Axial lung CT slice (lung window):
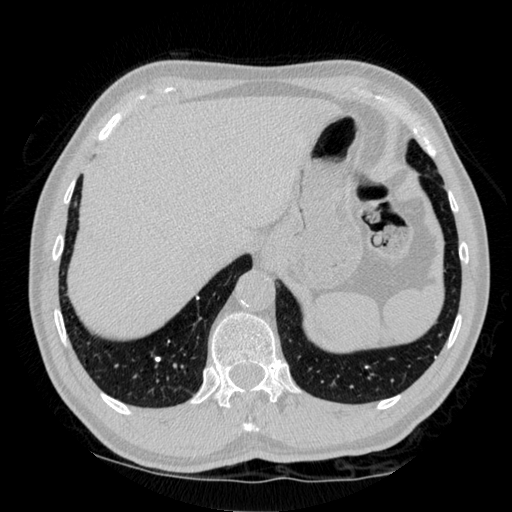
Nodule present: yes
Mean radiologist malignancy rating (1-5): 1